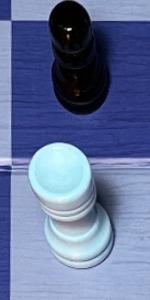
Label: Rook_White